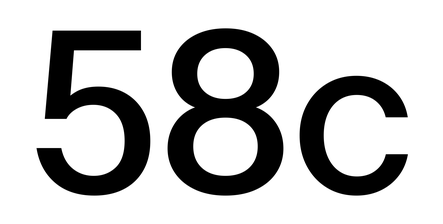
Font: InstrumentSans_Medium